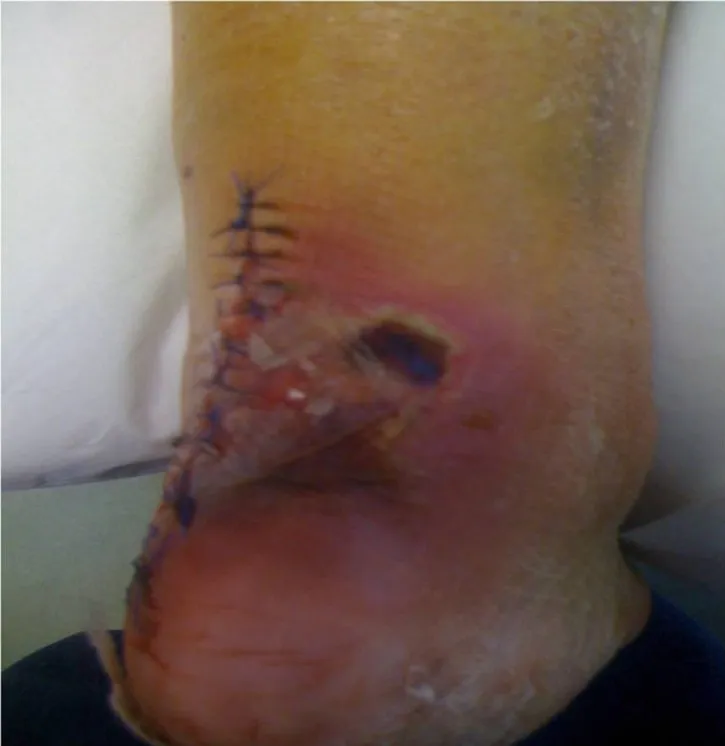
Skin necrosis and infection after re-fracture.
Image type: medical_photograph (other_medical_photograph)